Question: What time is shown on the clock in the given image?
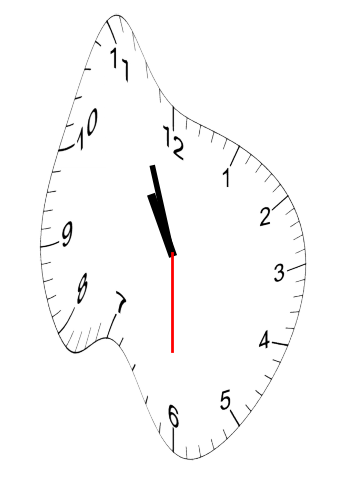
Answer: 10:56:30